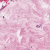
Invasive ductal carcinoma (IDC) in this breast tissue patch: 0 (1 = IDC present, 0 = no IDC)